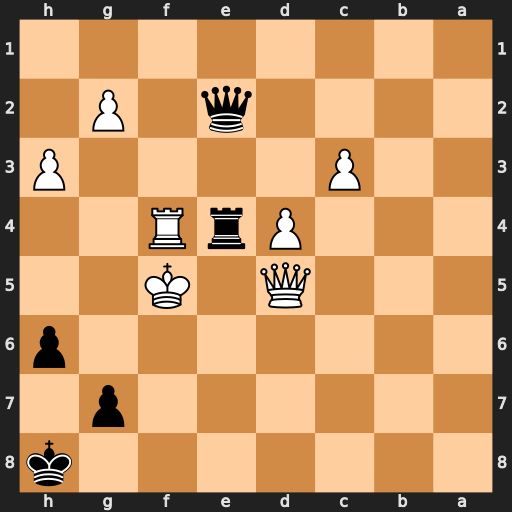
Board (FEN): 7k/6p1/7p/3Q1K2/3PrR2/2P4P/4q1P1/8
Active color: b
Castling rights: -
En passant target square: -
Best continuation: g6+ Kxg6 Qxg2+ Kxh6 Qg7+ Kh5 Rxf4